Question: I'm trying to access the JSON response from the Bing API using Knockout.js. Below is my javascript code and the corresponding Knockoutjs bindings I'm using in the html. I also included a screenshot of the object I'm trying to access. From the object I need to get Thumbnail.Url and assign that value to the HREF attributes on the page. Can someone spot what I've done wrong? I think the problem is likely in my attr bindings.
JS
'''
function bindModel(data) {
var viewModel = ko.mapping.fromJSON(data);
ko.applyBindings(viewModel);
}
$.ajax({
url: fullUri,
type: 'post',
dataType: 'jsonp',
jsonp: true,
jsonpCallback: 'searchDone',
success: function(data, textStatus, jqXHR){
console.log(data);
bindModel(data);
}
})
'''
HTML
'''
<ul class="thumbnails" data-bind="foreach: Image.Results">
<li class="span2"><img data-bind="attr: {href: Thumbnail.Url}"></img></li>
</ul>
'''
CONSOLE SCREENSHOT

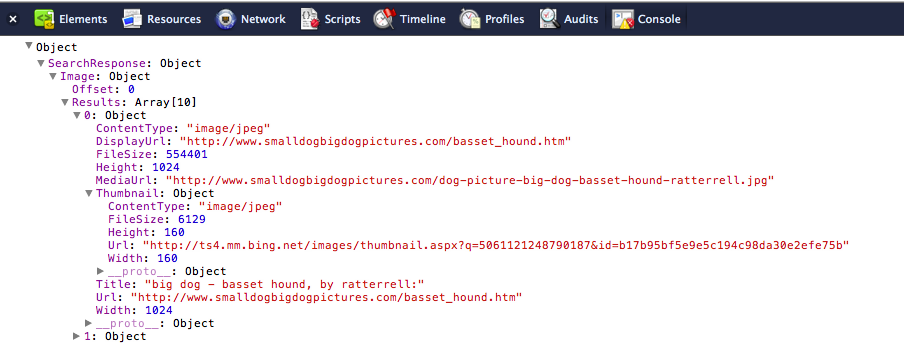
Answer: Couple of things.
If you are binding the object in your console directly then you will need to be referencing from the property 'SearchResponse' since that would be the first property in your viewModel.
Also an image tag is normally self closing, minor gripe, it does however not use 'href' instead you should be setting 'src'.
The correct markup would be.
'''
<ul class="thumbnails" data-bind="foreach: SearchResponse.Image.Results">
<li class="span2"><img data-bind="attr: {src: Thumbnail.Url}" /></li>
</ul>
'''
Your use of the mapping plugin I believe should be using fromJS since I'm pretty sure jquery will take care of parsing the json string into an object so your data value is not a raw string anymore at this point.
The correct bind method would therefore be.
'''
function bindModel(data) {
viewModel = ko.mapping.fromJS(data);
console.log(viewModel);
ko.applyBindings(viewModel);
}
'''
Here's a fiddle.
<URL>
Hope this helps.